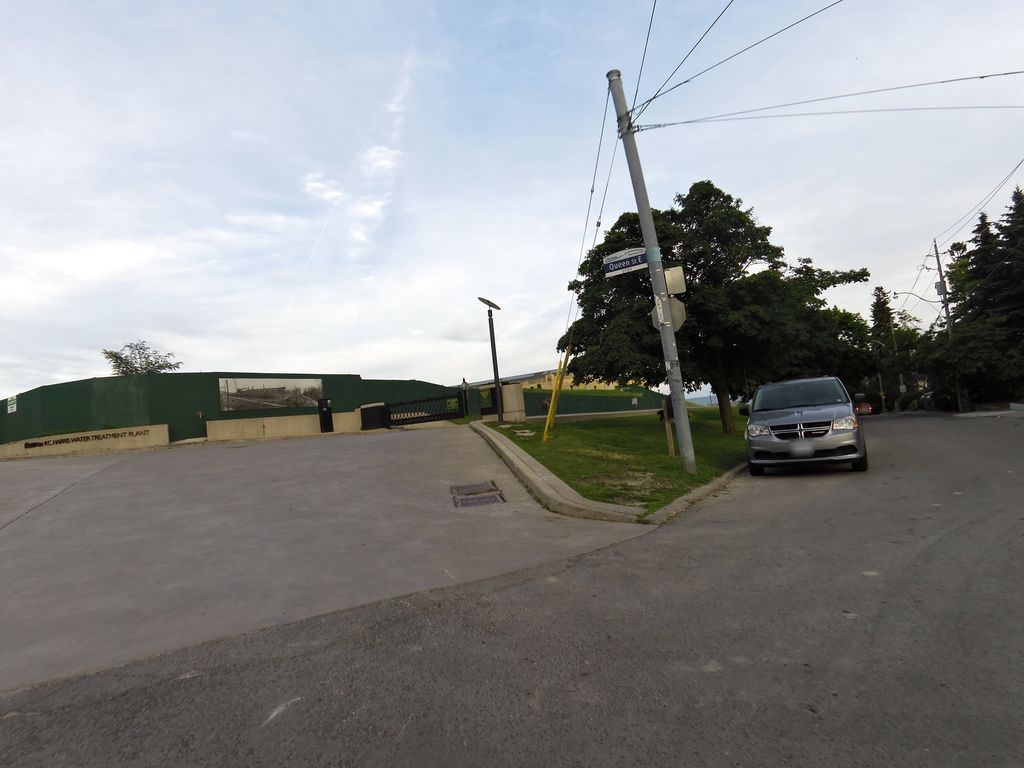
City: toronto